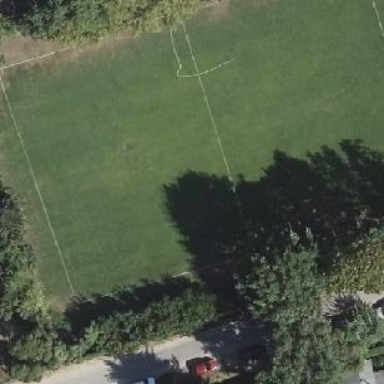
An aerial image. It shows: Soccer pitch with grass surface for leisure and sports.